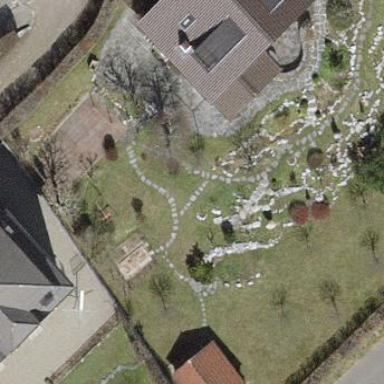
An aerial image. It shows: Residential garden.